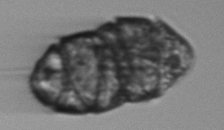
Label: Margalefidinium